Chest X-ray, PA view. Patient: 39 years old, sex F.
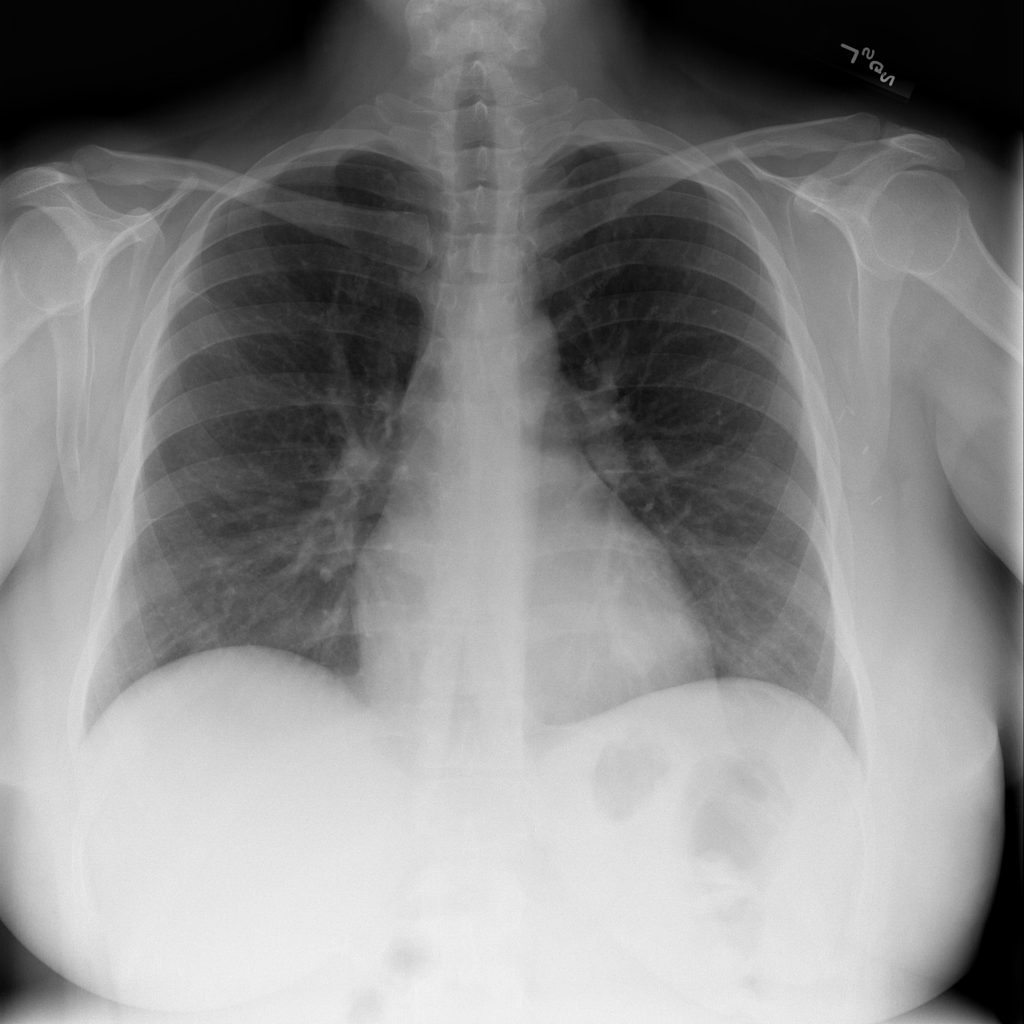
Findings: Nodule